Question: I attached an image of a and trying to replicate it. Mainly the '' feature of .
Using & , what is the best way to go about replicating how this works?
1. Create NSTableView (View Based Table) with '2 columns'. One to contain the content, and one for the (+) and (-) buttons. Header will be removed and scrollBars removed on the scrollView.
2. Create NSTableViewCell & SubClass it to gain access to it's controls with IBOutlets & IBActions. Put this in column '1'.
3. Populate the subclassed NSTableViewCell with a PopUpControl and corresponding other elements.
4. Populate column '2' with buttons for (+) & (-), and subclass that column NSTableViewCell as well to gain access to IBOutlets & IBActions for the controls.
This is my starting point, I will try and or this soon with a sample project I am working on. Any help is appreciated!
Looking for your thoughts and opinions and any help in this regard.

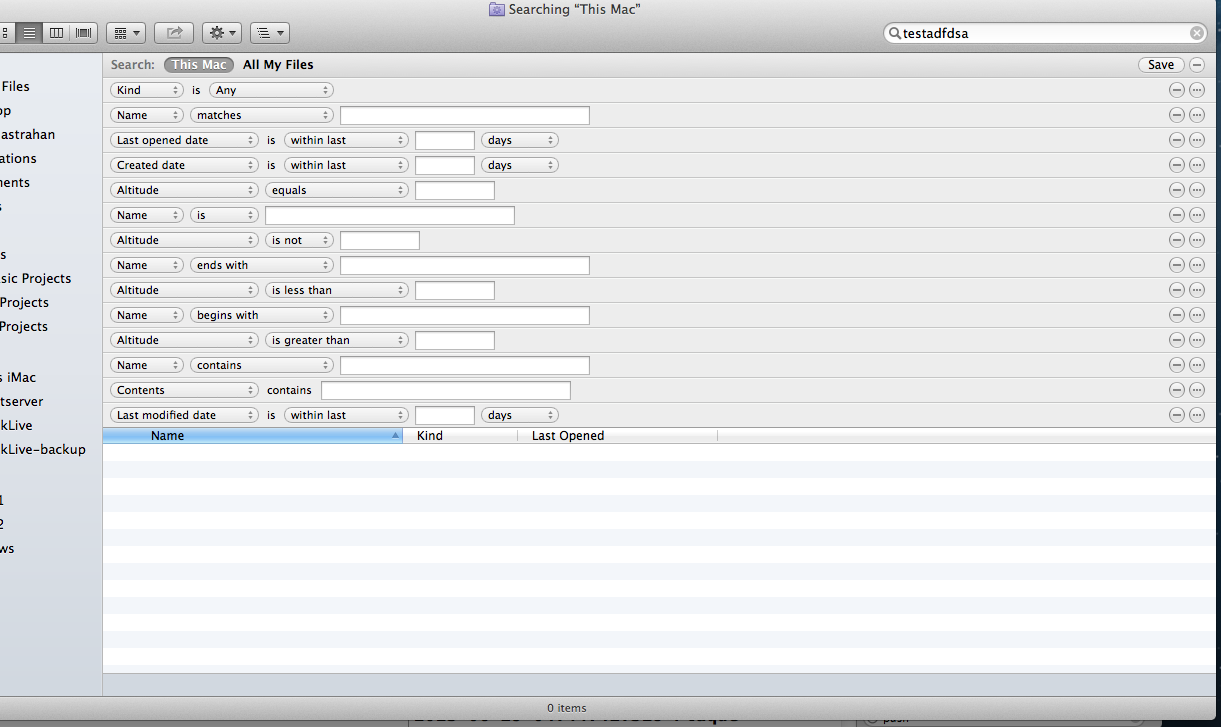
Answer: Rather than re-invent the wheel, why not use <URL>.
This is a control that is built into Cocoa since OS X 10.5 and is designed to do just this.